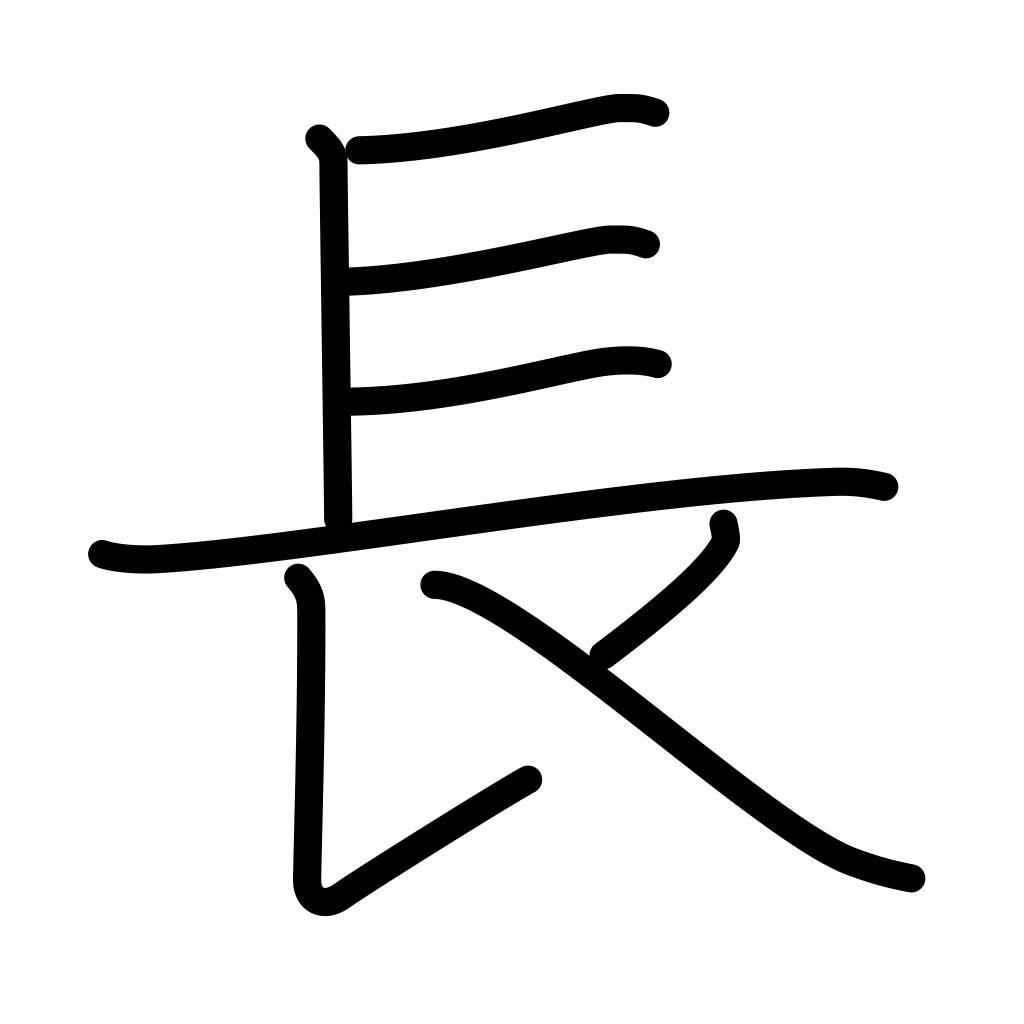
Meaning: long, leader, superior, senior